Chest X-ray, PA view. Patient: 25 years old, sex M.
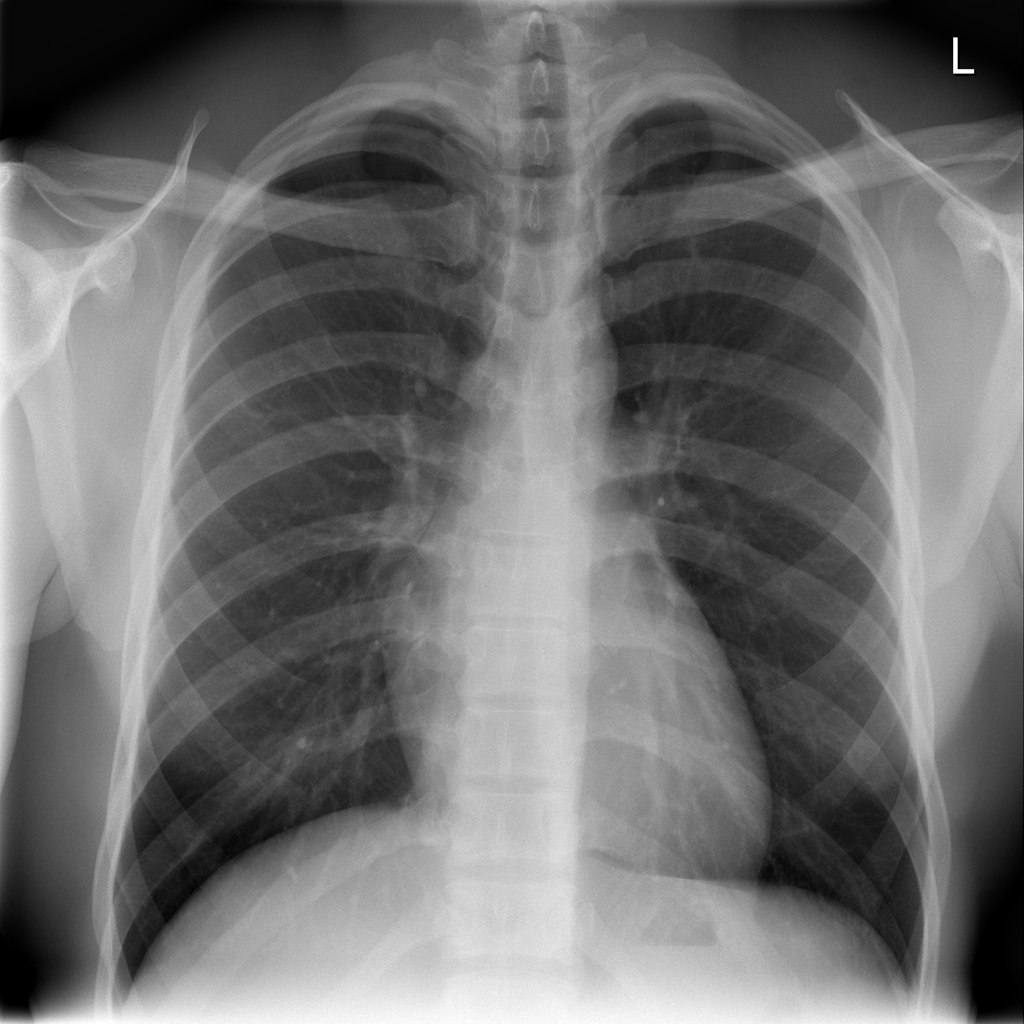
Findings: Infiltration